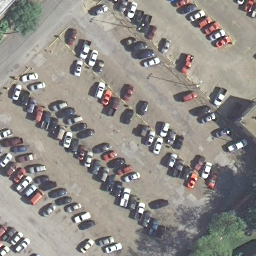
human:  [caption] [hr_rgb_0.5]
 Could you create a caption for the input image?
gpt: Lots of cars parked in the parking lot .

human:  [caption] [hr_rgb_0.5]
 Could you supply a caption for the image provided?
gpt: Lots of cars parked scatteredly in the parking lot .

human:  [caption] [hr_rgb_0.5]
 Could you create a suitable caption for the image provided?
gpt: Many cars parked scatteredly with some empty parking spaces in the parking lot .

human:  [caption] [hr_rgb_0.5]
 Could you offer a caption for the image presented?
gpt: It is a parking lot with many cars parked scatteredly and some parking spots are free .

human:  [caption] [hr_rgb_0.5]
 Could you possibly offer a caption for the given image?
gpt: Many cars parked scatteredly with some free parking spots in the parking lot .